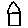
Label: house